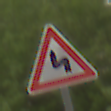
Verkehrszeichen: DoppelkurveZunaechstLinks
Umgebung: Outdoor, Nature
Tageszeit: MorningAfternoon
Wetter: Overcast
Licht: Natural
Jahreszeit: NotSpecified
Kontrast: LowContrast